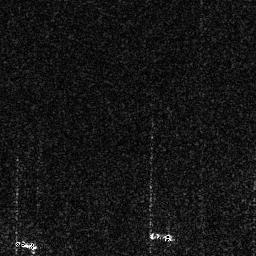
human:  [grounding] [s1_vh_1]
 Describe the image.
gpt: In the satellite image, there is  <ref>1 small ship </ref> <box>[[5, 93, 14, 97, 0]]</box> located at bottom left,  <ref>1 small ship </ref> <box>[[57, 89, 67, 94, 0]]</box> located at bottom.